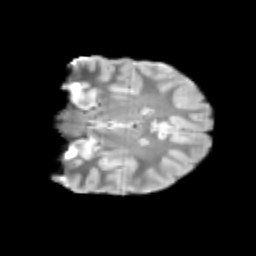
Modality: T2w
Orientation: coronal
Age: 11
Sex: male
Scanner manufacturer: siemens
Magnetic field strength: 3 T
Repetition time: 3.8 s
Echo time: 0.07 s